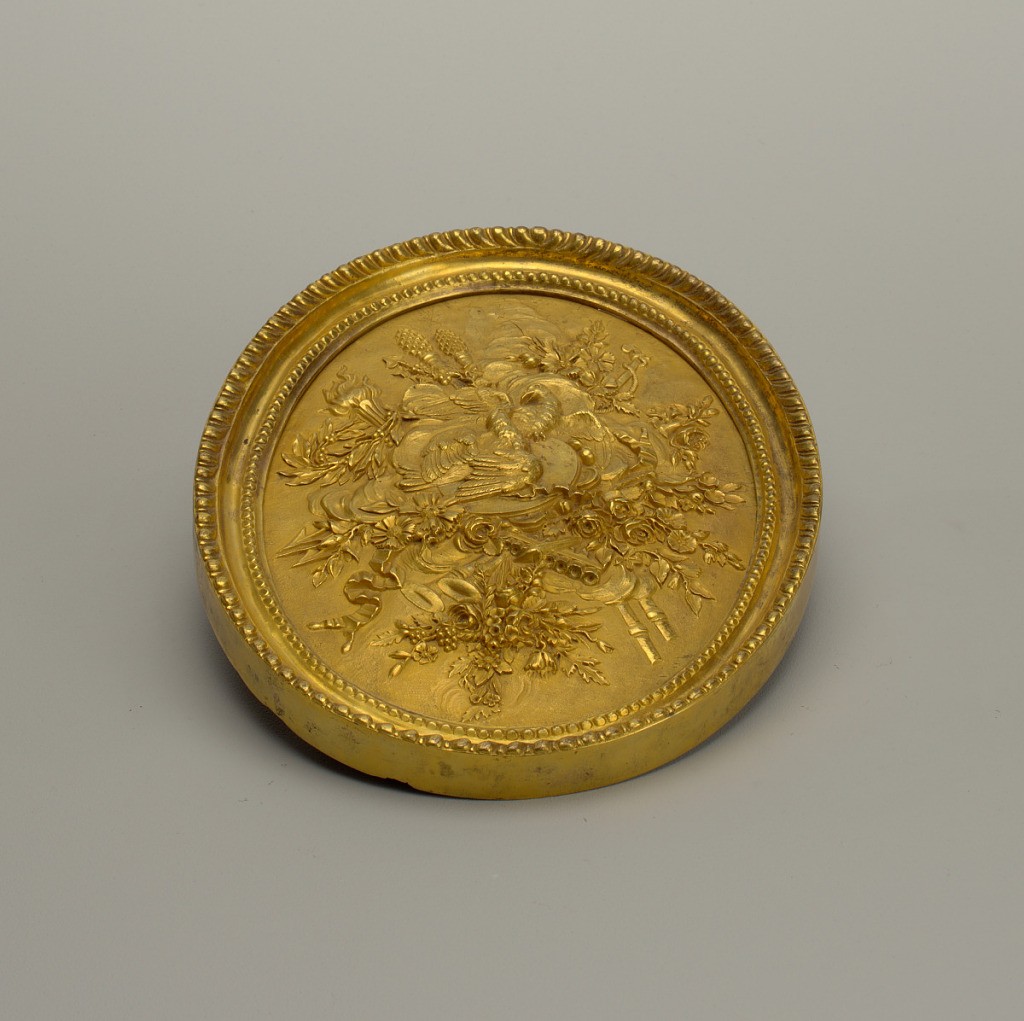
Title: Plaque and frame
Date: ca. 1780
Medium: Gilt bronze
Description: Medallion in frame.  Trophy composed of birds and flowers, with musical instruments.